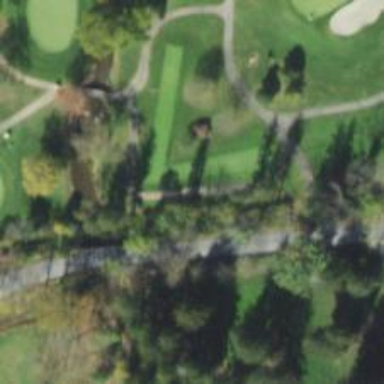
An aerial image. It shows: Service road used as golf cart path.